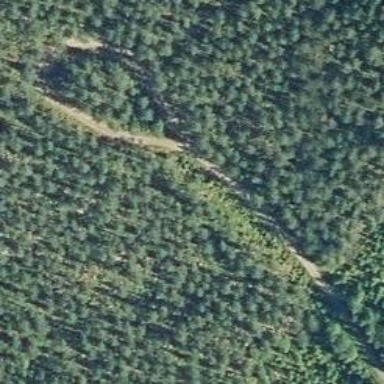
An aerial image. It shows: Track with grade1 tracktype.